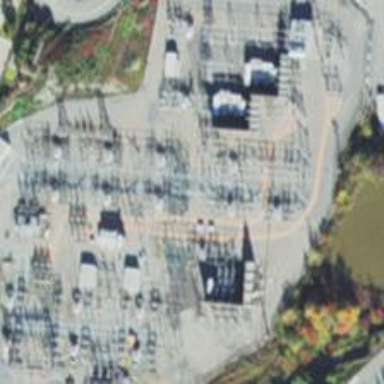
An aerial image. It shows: Switch for power supply.